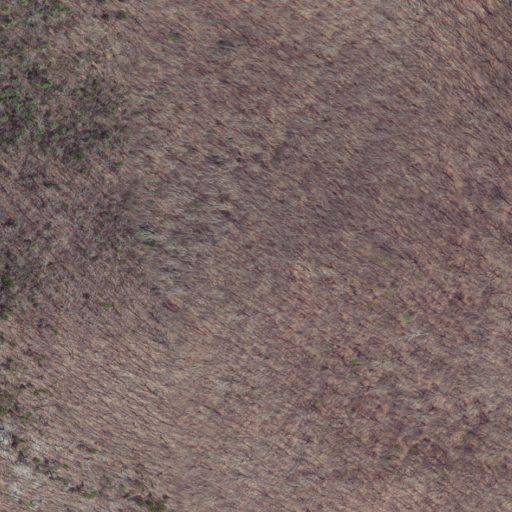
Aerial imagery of mountain in Virginia named Spring Knob containing deciduous forest and mixed forest